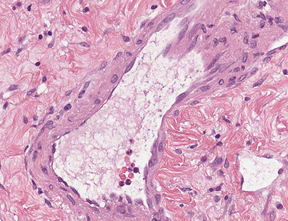
Tumor epithelial tissue: no
Tumor-associated stroma tissue: yes
Normal tissue: no